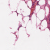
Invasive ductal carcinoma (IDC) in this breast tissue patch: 0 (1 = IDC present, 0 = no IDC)